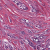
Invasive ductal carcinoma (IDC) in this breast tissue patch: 1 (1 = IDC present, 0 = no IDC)